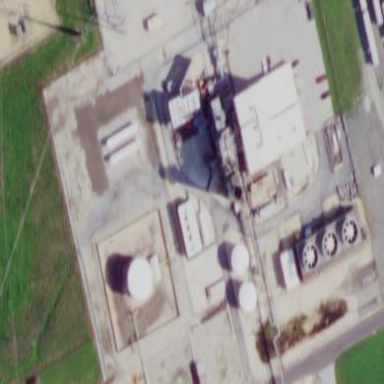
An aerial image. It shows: Power plant.